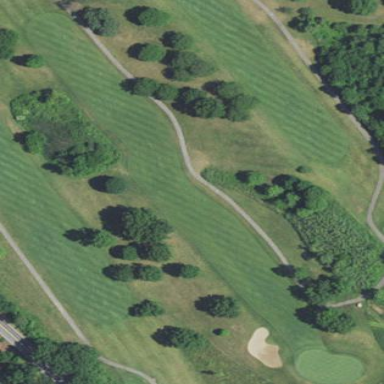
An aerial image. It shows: Grassy area designated as golf fairway.